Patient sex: M
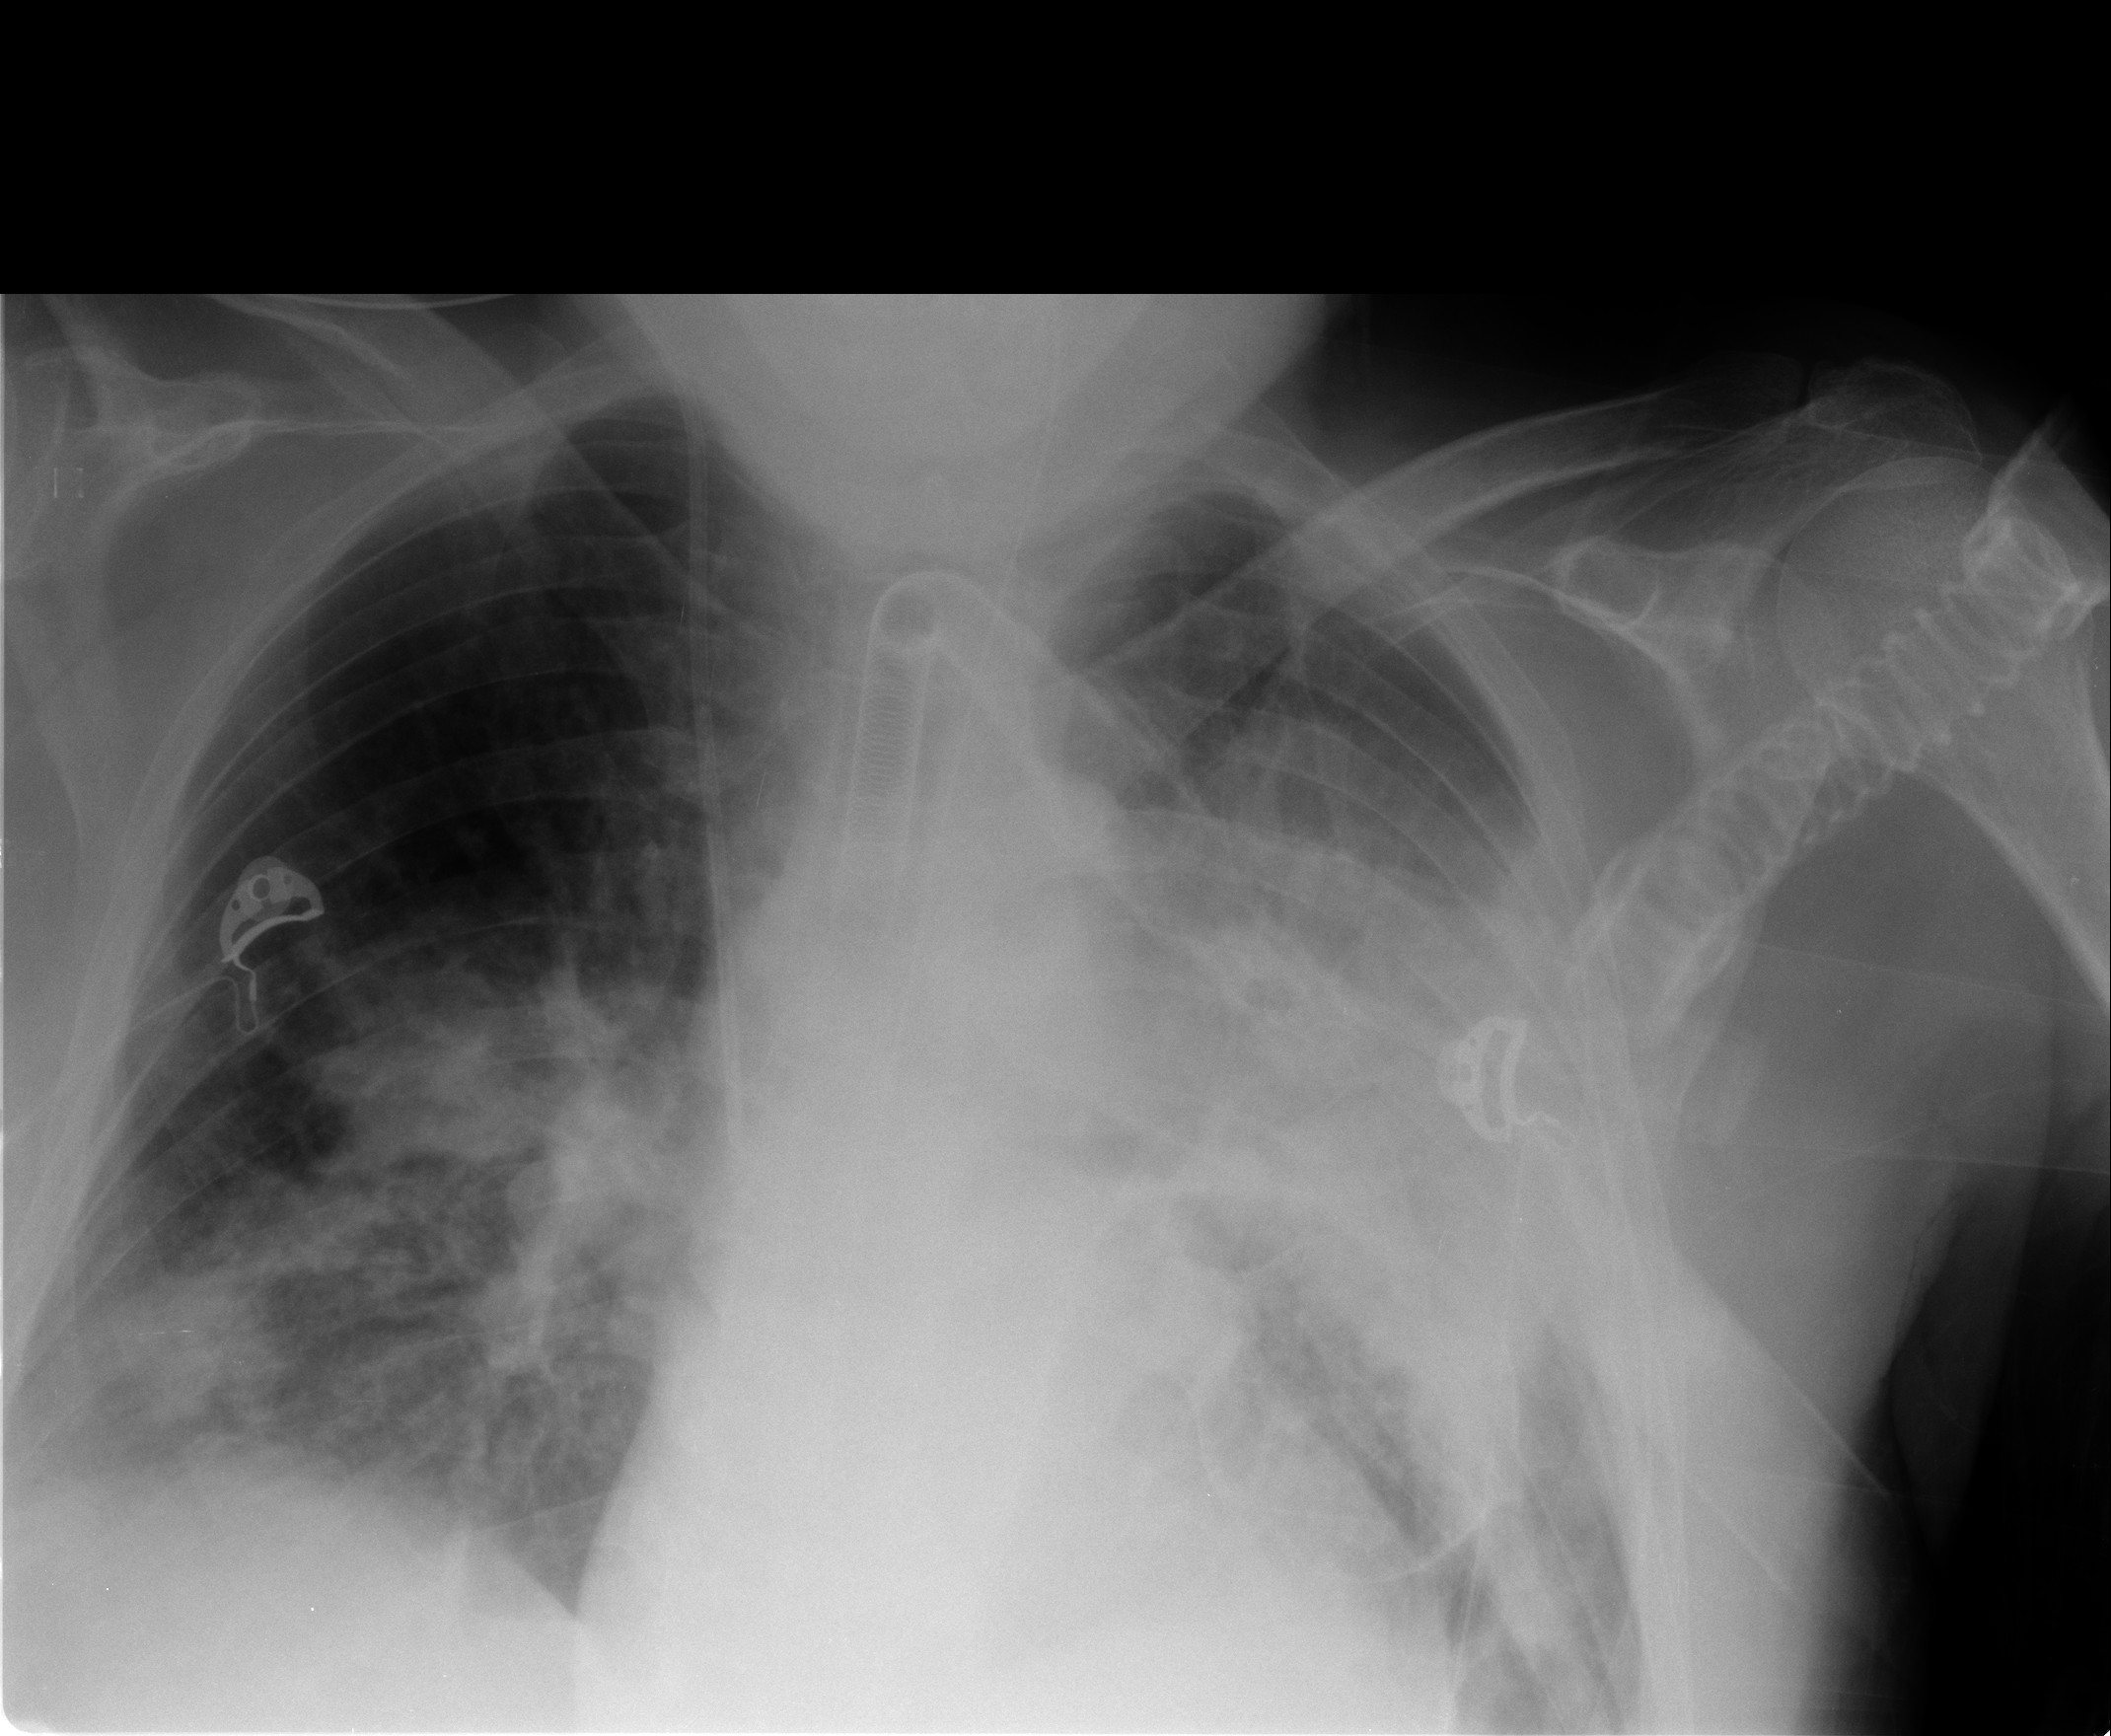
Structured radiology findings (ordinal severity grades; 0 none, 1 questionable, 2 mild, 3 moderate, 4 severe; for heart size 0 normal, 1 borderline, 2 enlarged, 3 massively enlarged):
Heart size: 0
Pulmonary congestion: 0
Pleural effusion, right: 0
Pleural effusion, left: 1
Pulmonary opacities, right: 3
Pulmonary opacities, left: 4
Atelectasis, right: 2
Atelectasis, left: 2